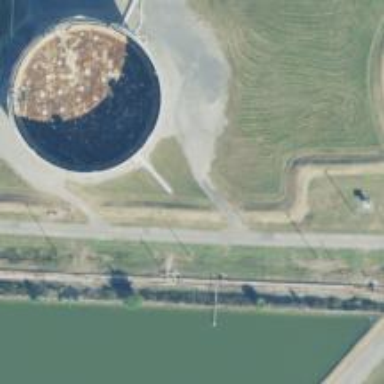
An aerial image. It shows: Storage tank that is man-made.